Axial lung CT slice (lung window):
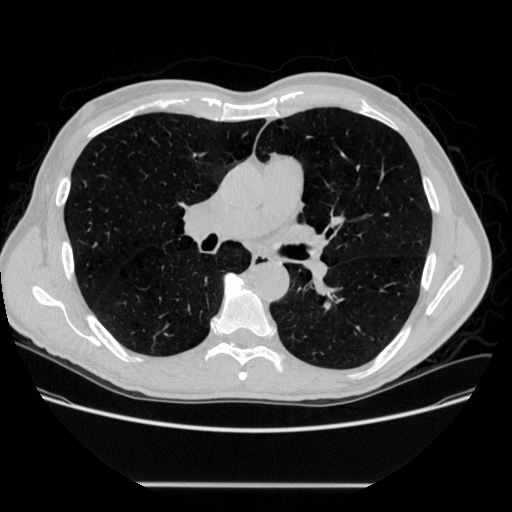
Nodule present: no